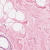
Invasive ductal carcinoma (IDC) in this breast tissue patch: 0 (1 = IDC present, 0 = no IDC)